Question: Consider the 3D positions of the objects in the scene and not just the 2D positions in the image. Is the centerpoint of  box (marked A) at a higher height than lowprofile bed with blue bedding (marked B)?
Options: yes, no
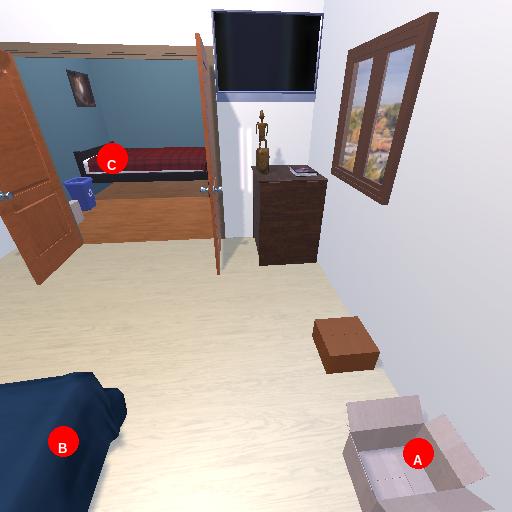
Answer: yes